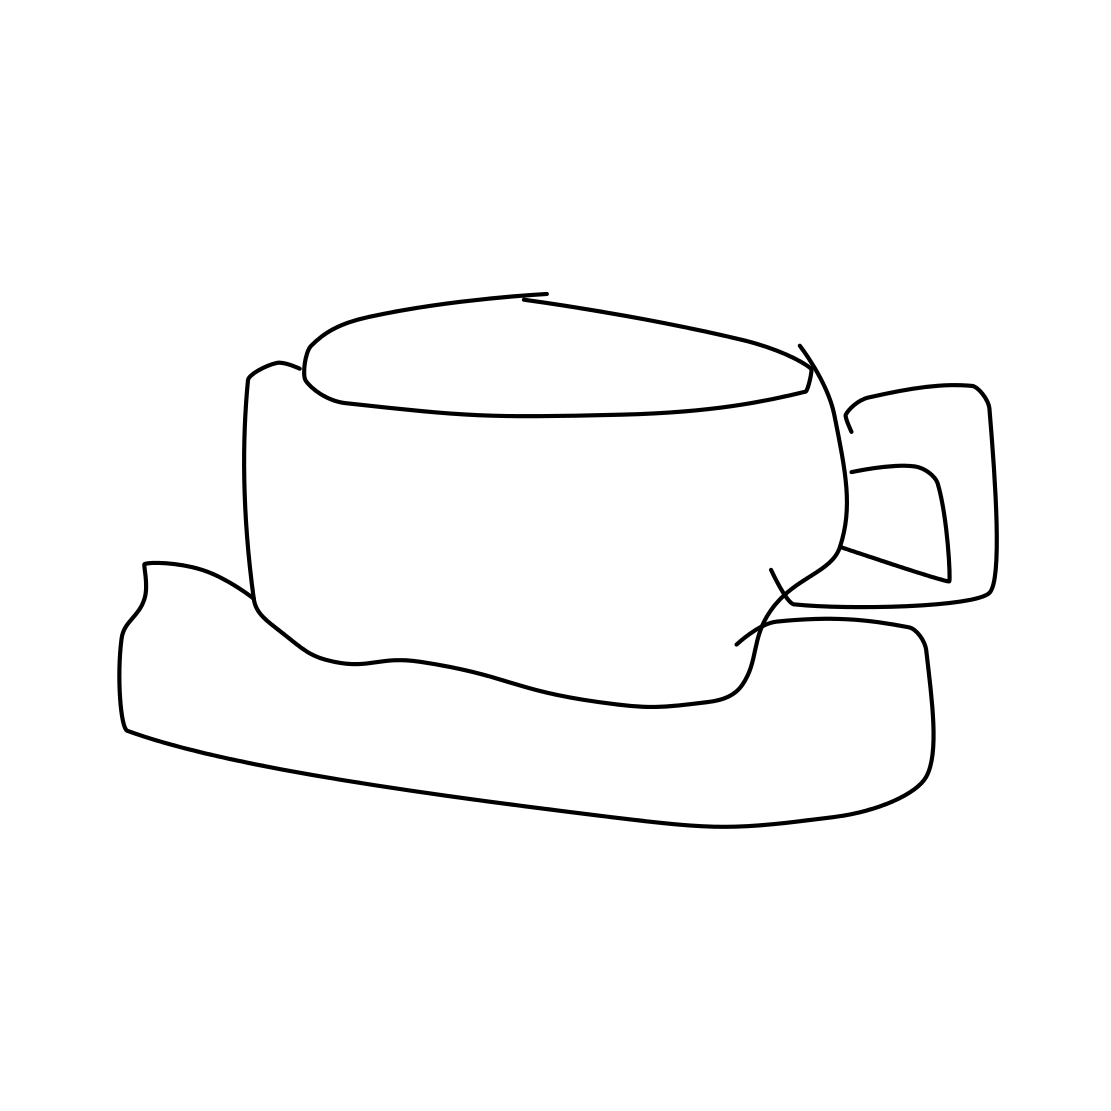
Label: teacup